Question: I have a listview in my activity and Action bar for activity set to transparent and UP navigation. Results are showing up properly but, the first item is showing up below actionBAR. Like the image below:

Below is the code I am using to make the bar transparent:
'''
getWindow().requestFeature(Window.FEATURE_ACTION_BAR_OVERLAY);
ActionBar actionBar = getActionBar();
actionBar.setBackgroundDrawable(new ColorDrawable(android.graphics.Color.TRANSPARENT));
actionBar.setStackedBackgroundDrawable(new ColorDrawable(android.graphics.Color.TRANSPARENT));
getActionBar().setDisplayHomeAsUpEnabled(true);
getActionBar().setDisplayShowHomeEnabled(false);
setContentView(R.layout.invite_friends);
'''
invite_friends.XML for listView:
'''
<LinearLayout xmlns:android="http://schemas.android.com/apk/res/android"
android:layout_width="fill_parent"
android:layout_height="fill_parent"
android:background="@drawable/bluebackground"
android:orientation="vertical" >
<ListView
android:id="@+id/person_list"
android:layout_width="fill_parent"
android:layout_height="wrap_content"
android:divider="#b5b5b5"
android:dividerHeight="1dp"
android:listSelector="@drawable/list_selector" />
</LinearLayout>
'''
Surprising that the listview is thinking it is full screen? How to solve this issue?
Thanks!
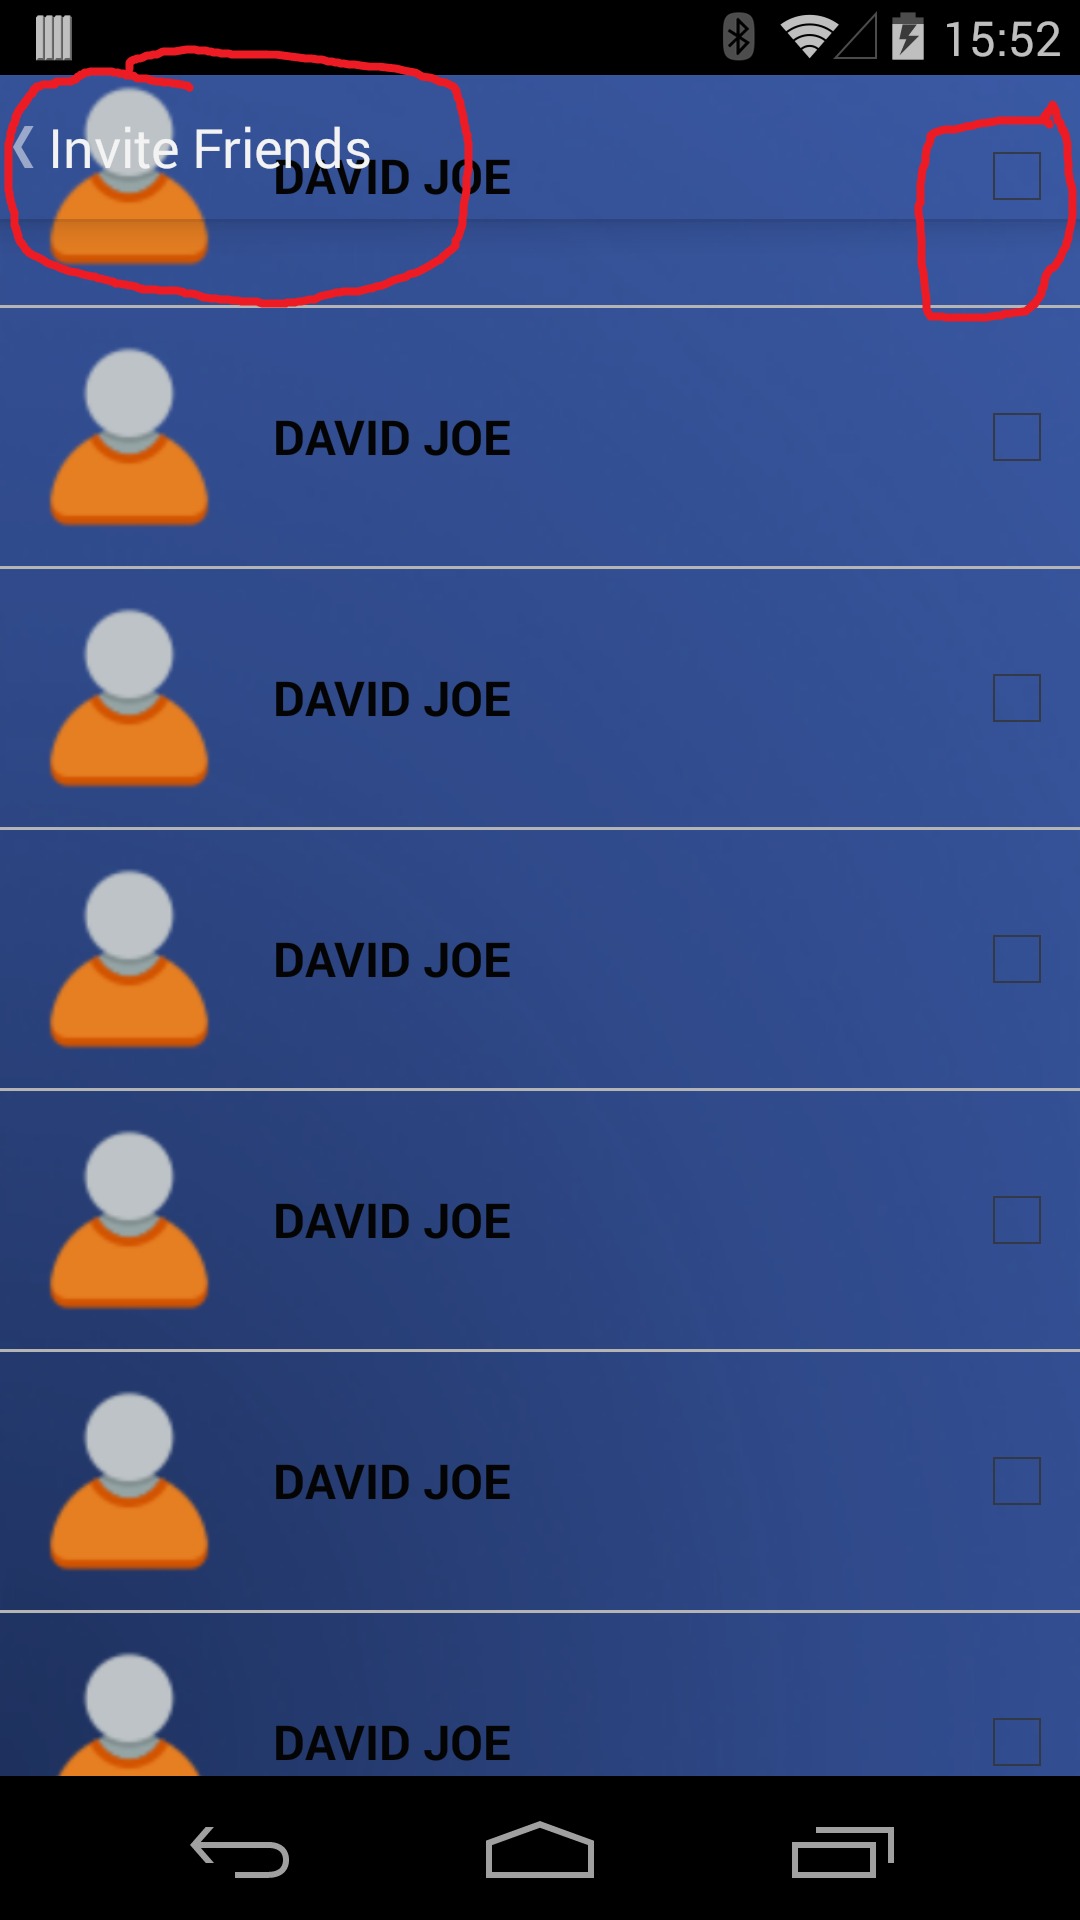
Answer: The problem is this:
'''
getWindow().requestFeature(Window.FEATURE_ACTION_BAR_OVERLAY);
'''
You are telling the 'ActionBar' to be in overlay mode, that means it will overlay the content instead of being at a fixed position above it. This is useful if you want to dynamically hide and show the 'ActionBar' in your app, but it is not required to make the 'ActionBar' transparent. Just remove it and it should work as you expect.
If you however want or need the 'ActionBar' in overlay mode than you can just apply a padding to the content in your 'Activity' which is equal to the 'ActionBar' height. Like this:
'''
<RelativeLayout xmlns:android="http://schemas.android.com/apk/res/android"
android:layout_width="match_parent"
android:layout_height="match_parent"
android:paddingTop="?android:attr/actionBarSize">
...
</RelativeLayout>
'''
If you are using the support library you have to use '?attr/actionBarSize' insted of '?android:attr/actionBarSize' like this:
'''
<!-- Support library compatibility -->
<RelativeLayout xmlns:android="http://schemas.android.com/apk/res/android"
android:layout_width="match_parent"
android:layout_height="match_parent"
android:paddingTop="?attr/actionBarSize">
...
</RelativeLayout>
'''